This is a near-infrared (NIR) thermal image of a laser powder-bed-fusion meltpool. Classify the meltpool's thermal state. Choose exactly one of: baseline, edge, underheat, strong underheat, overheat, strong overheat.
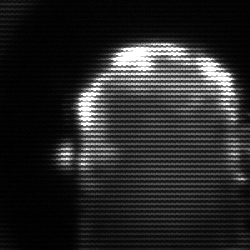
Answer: baseline